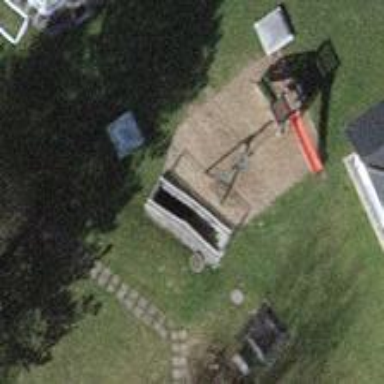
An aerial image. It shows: Playground area for leisure land.